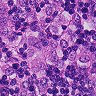
Metastatic tissue present: yes